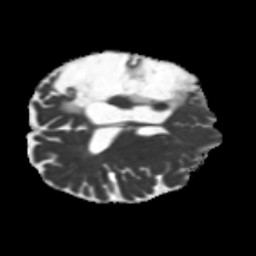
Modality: MD
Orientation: axial
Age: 49
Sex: male
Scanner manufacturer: siemens
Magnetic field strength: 3 T
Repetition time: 5.25 s
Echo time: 0.08 s